Aerial crown-view tile of a tropical tree (Barro Colorado Island, Panama), acquired 20250915:
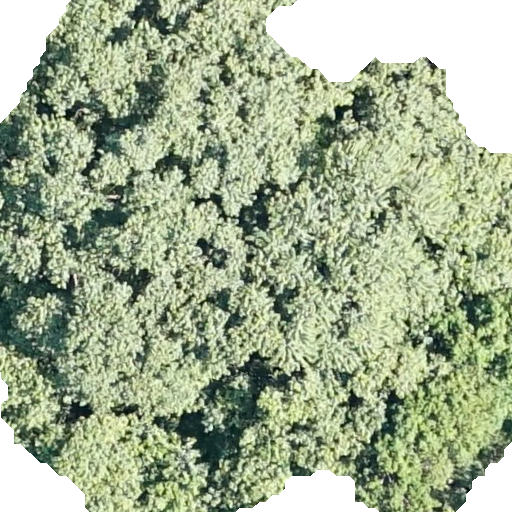
Species: Luehea seemannii
GBIF accepted scientific name: Luehea seemannii
Crown area: 379.408 m²